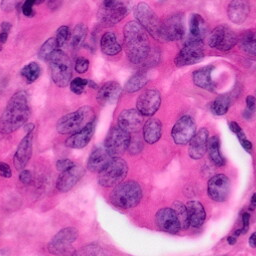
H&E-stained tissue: Pancreatic